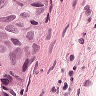
Metastatic tissue present: yes